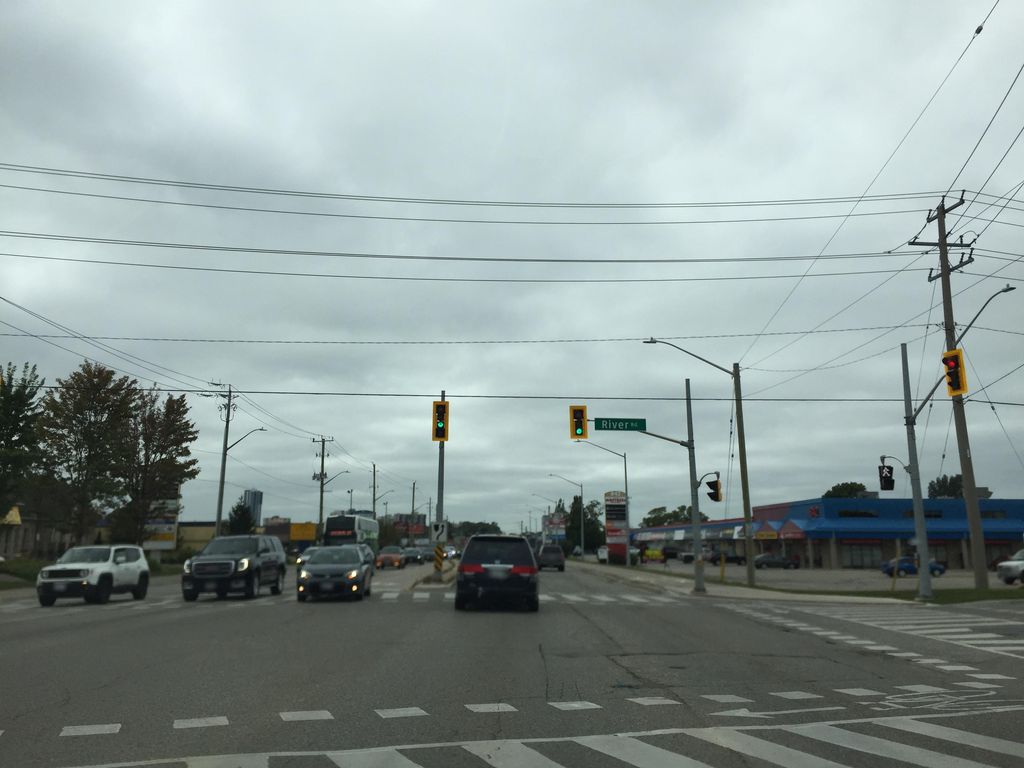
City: kitchener-waterloo